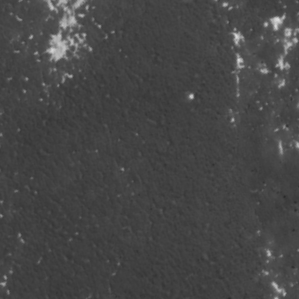
Label: frost